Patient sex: M
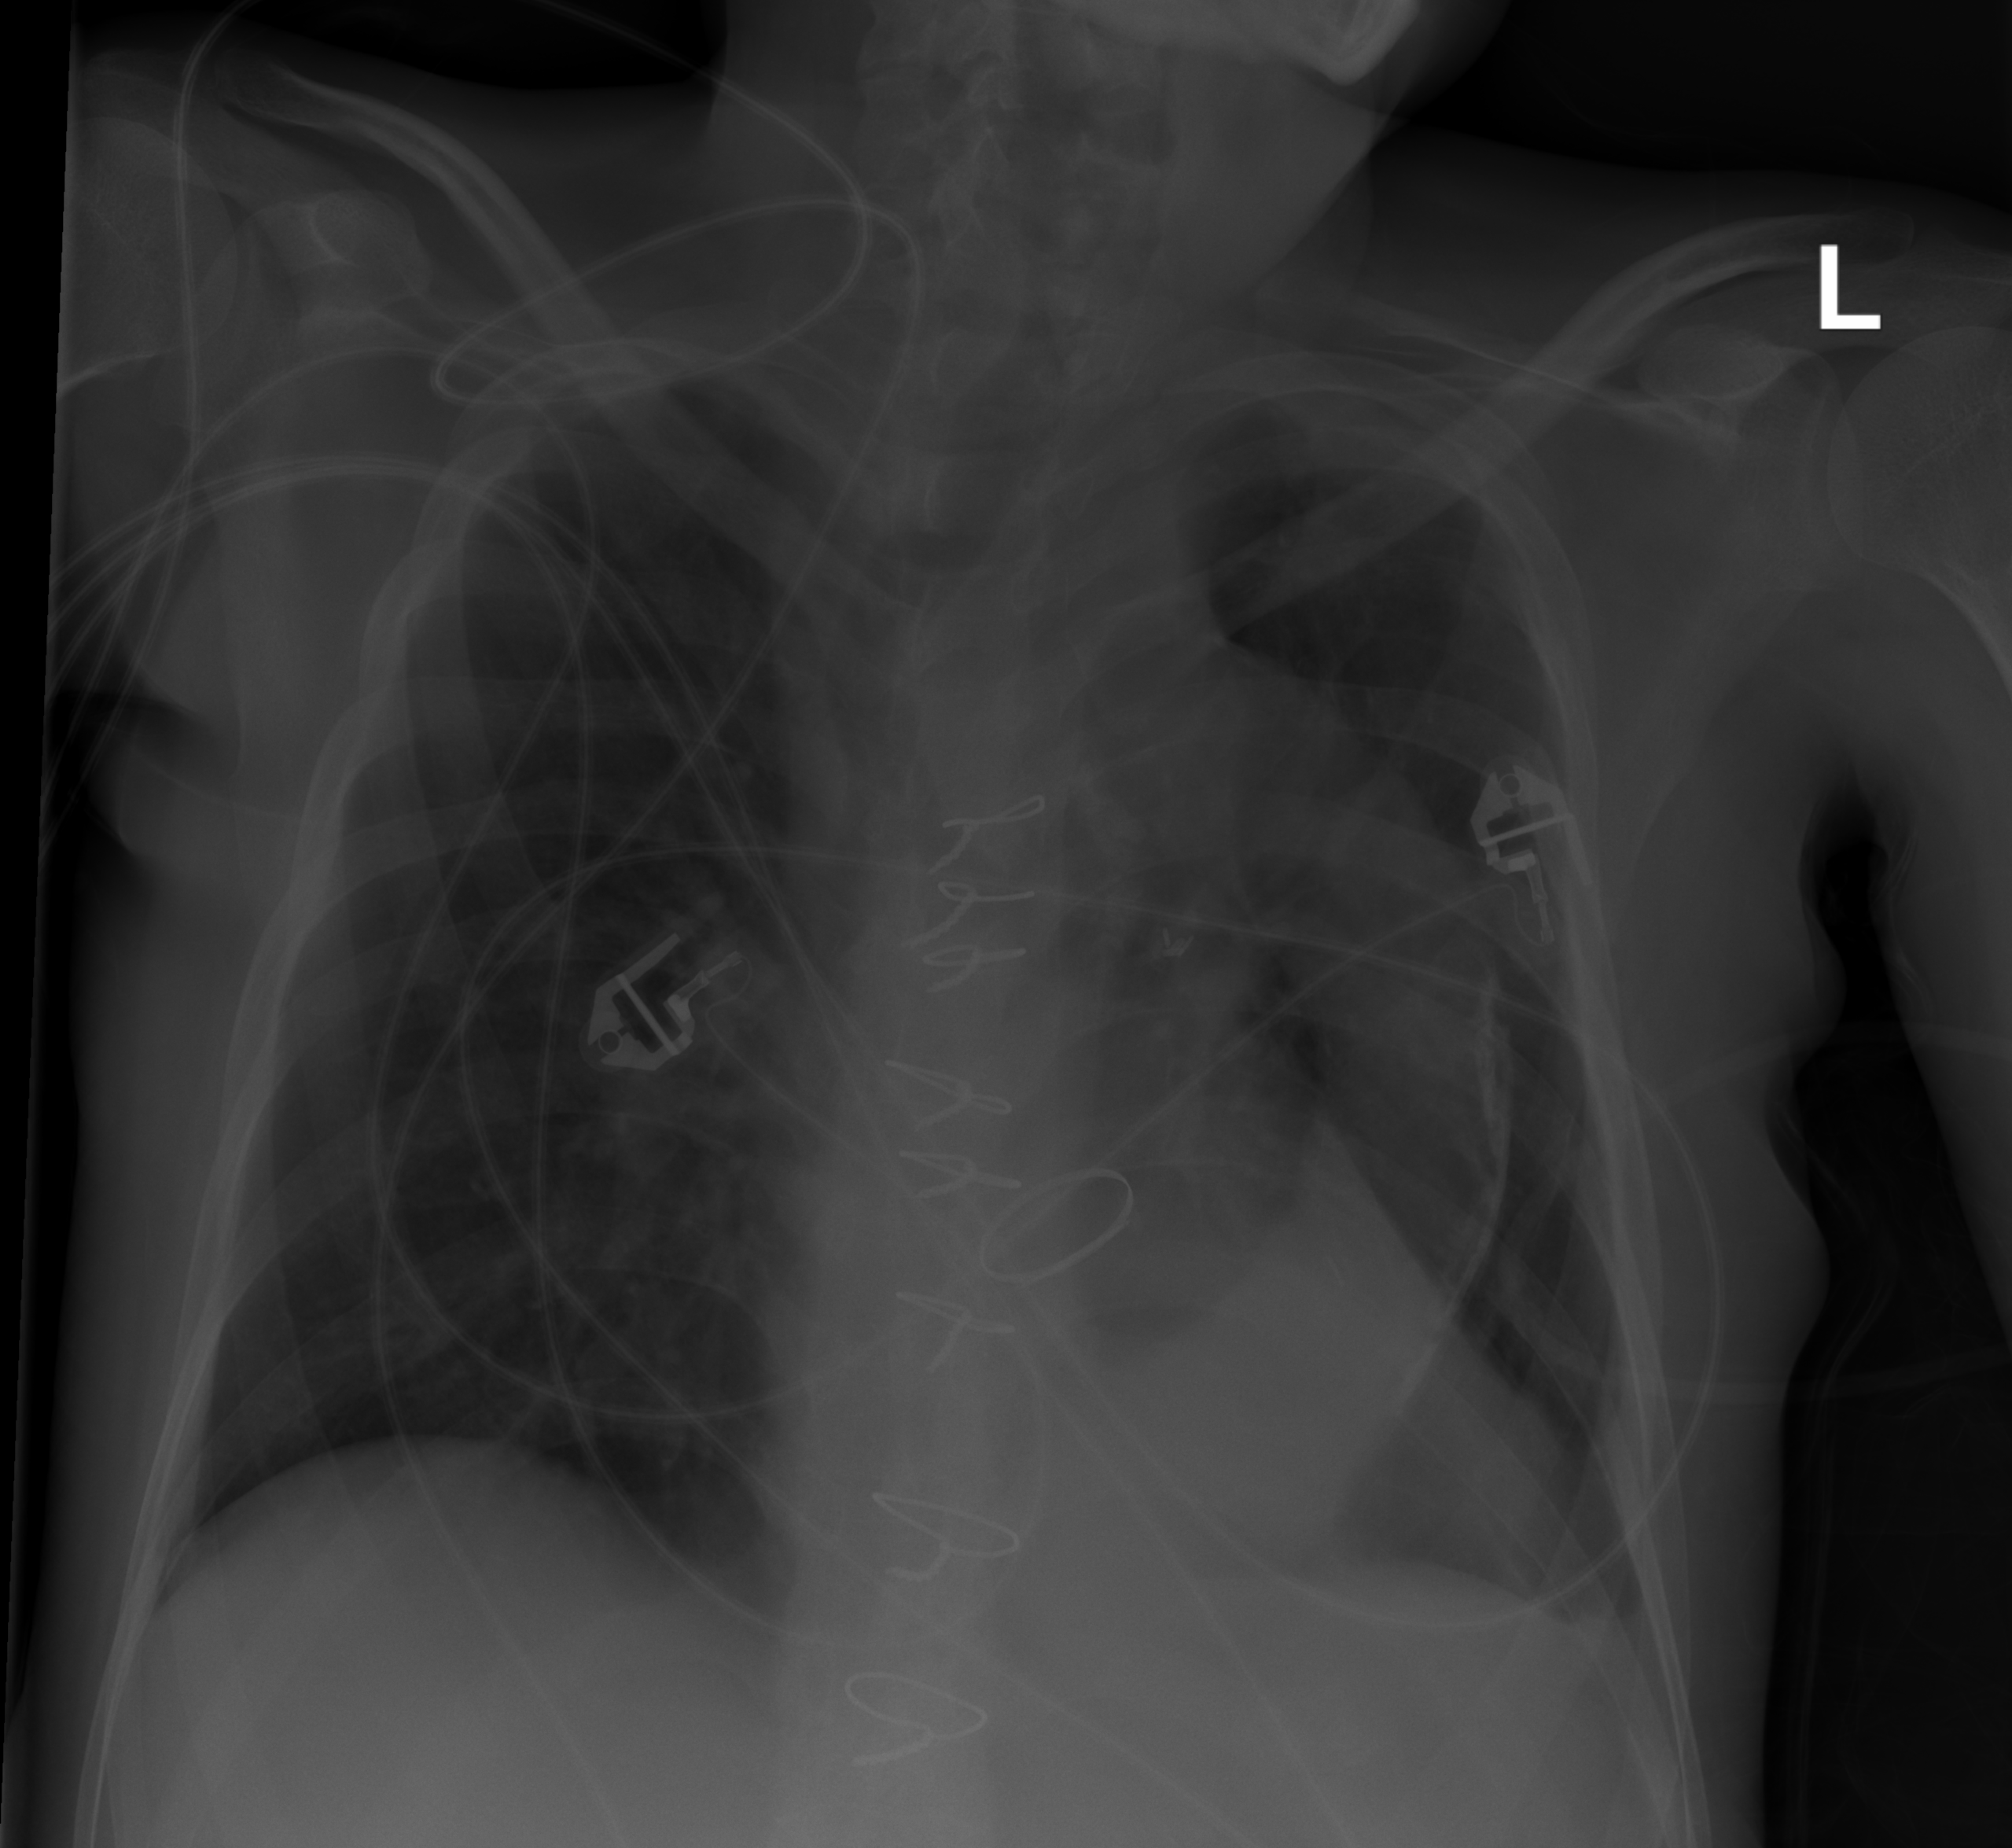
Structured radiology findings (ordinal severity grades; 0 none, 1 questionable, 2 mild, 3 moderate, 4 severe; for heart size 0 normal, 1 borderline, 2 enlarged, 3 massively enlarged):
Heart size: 0
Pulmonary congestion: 0
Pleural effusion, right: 0
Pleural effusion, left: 0
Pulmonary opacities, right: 0
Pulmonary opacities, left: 0
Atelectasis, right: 1
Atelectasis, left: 0